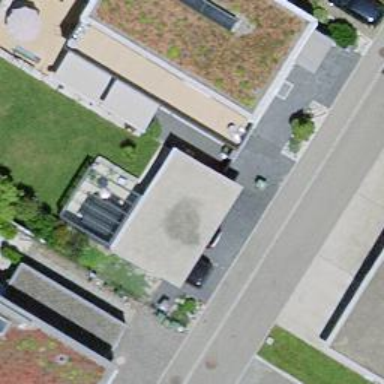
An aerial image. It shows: View of roof of building.